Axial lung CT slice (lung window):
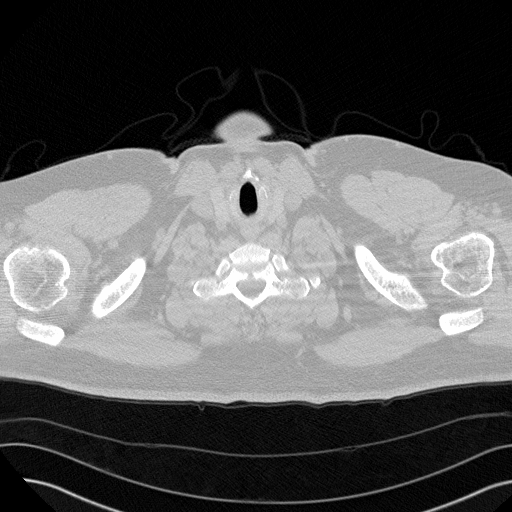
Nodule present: no